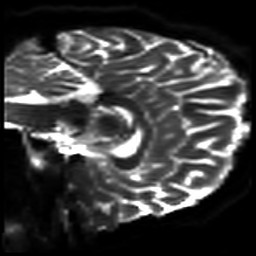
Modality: DWI
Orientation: sagittal
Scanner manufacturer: philips
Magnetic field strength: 7 T
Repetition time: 9.612 s
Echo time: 0.073 s